Question: Count the number of objects in the diagram.
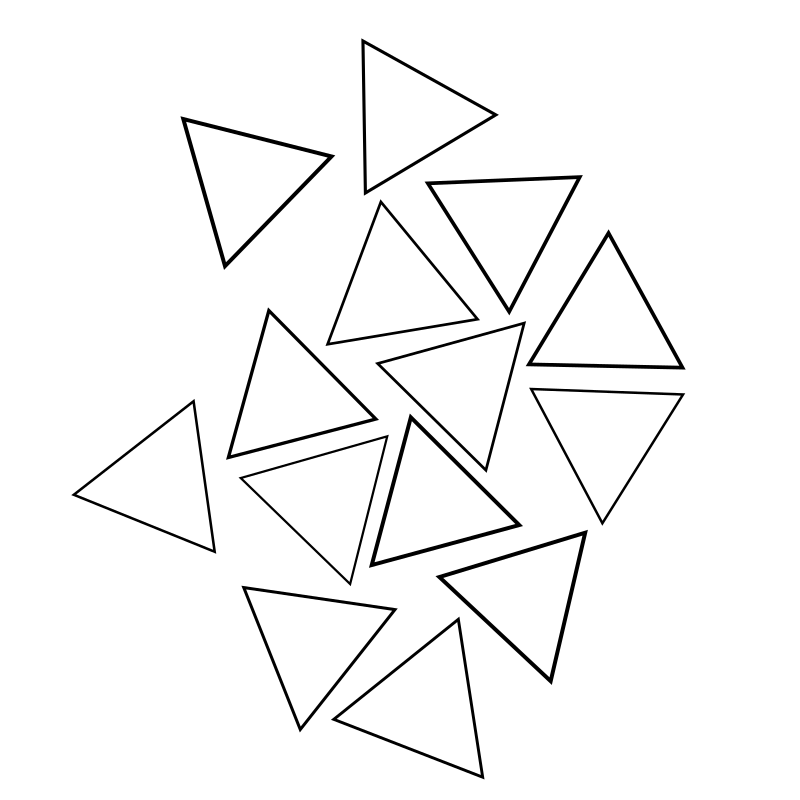
Answer: 14